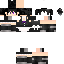
A female human skin with dark skin, wearing brown long hair dressed in a blue hoodie and black skirt, featuring a closed mouth.